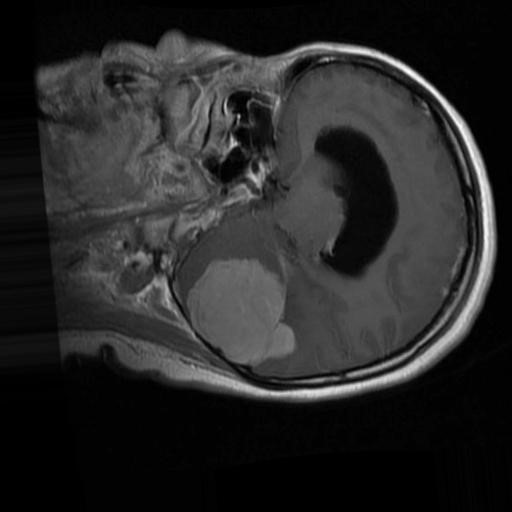
Label: brain_menin